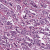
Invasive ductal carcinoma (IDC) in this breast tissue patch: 1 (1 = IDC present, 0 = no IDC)